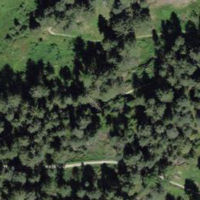
EUNIS habitat code: 43
Species observed at this site:
Platanthera bifolia